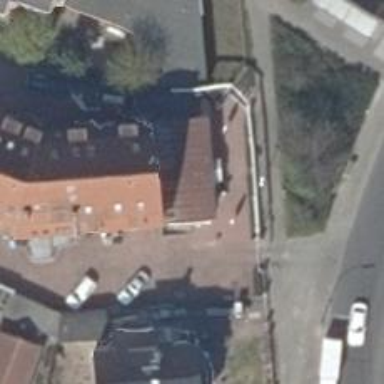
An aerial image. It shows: Restaurant.